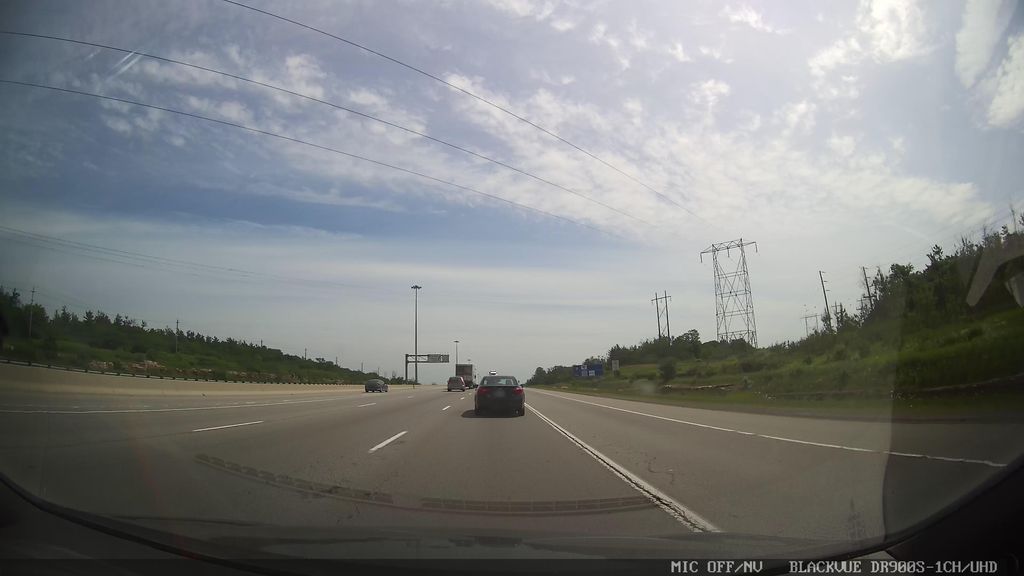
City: ottawa-gatineau